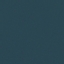
Land use / land cover class: SeaLake